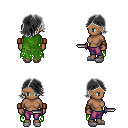
a pixel art fantasy rpg character, female body template, human, dark skin, green tattered cape, magenta pants, gray swoop hairstyle, leather bracers, white slippers, dagger, four views (front, back, left, right), 2x2 character sprite sheet, small pixel art, hard edges, no anti-aliasing